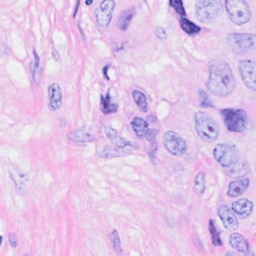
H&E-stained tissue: Breast